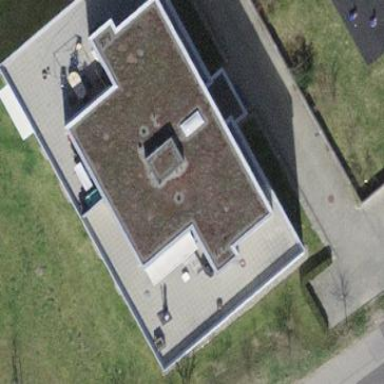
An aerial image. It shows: Building with apartments and flat roof.